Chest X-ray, AP view. Patient: 16 years old, sex M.
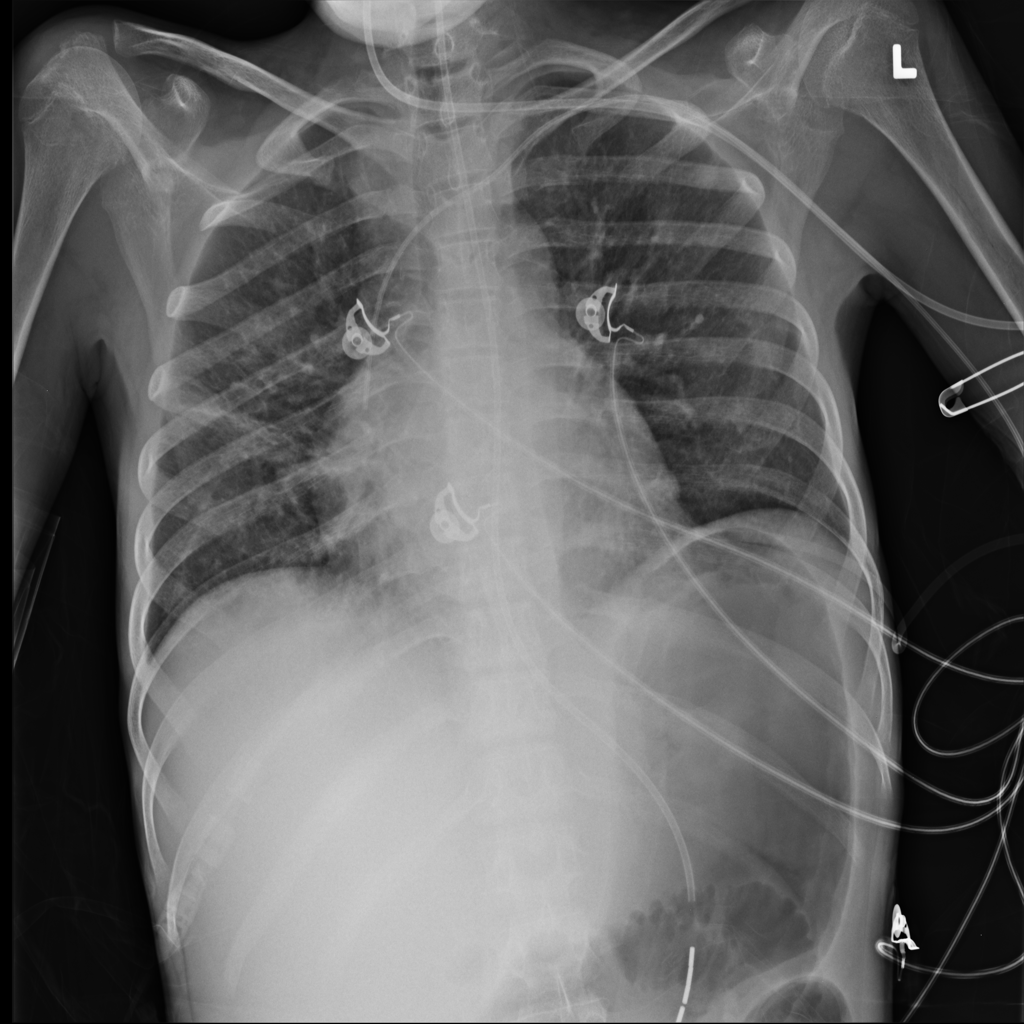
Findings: Nodule